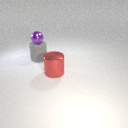
large gray rubber cylinder to the left of large red metal cylinder